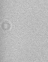
Label: camera_spot